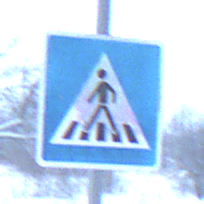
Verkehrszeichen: FussgaengerueberwegRechts
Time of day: Midday
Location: Outdoor (Nature)
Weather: Overcast
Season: Winter
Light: Natural